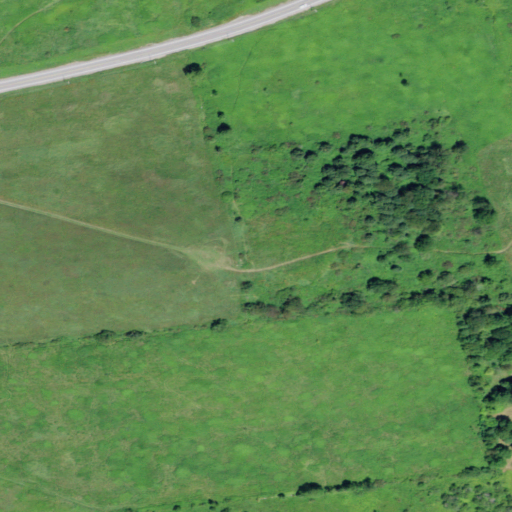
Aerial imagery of mountain in New York named Barto Hill containing pasture, deciduous forest, low intensity development, open development, medium intensity development, and woody wetlands